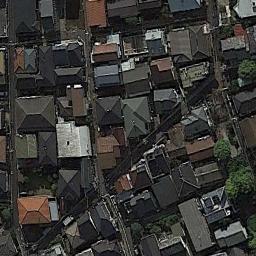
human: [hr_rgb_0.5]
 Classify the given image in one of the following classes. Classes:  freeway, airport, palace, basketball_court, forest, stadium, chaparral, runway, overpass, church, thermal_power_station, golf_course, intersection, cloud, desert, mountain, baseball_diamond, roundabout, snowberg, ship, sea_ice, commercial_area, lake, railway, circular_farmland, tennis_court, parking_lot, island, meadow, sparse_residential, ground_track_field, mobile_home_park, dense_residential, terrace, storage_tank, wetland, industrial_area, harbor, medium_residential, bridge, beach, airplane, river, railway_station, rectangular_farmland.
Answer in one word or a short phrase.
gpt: dense_residential